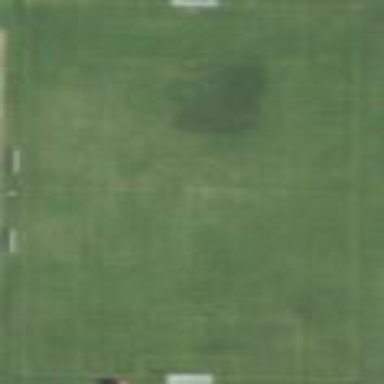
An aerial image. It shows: Soccer pitch for outdoor sports and leisure activities.